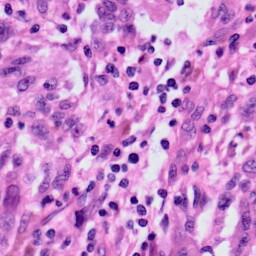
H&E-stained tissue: Skin